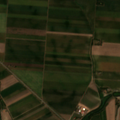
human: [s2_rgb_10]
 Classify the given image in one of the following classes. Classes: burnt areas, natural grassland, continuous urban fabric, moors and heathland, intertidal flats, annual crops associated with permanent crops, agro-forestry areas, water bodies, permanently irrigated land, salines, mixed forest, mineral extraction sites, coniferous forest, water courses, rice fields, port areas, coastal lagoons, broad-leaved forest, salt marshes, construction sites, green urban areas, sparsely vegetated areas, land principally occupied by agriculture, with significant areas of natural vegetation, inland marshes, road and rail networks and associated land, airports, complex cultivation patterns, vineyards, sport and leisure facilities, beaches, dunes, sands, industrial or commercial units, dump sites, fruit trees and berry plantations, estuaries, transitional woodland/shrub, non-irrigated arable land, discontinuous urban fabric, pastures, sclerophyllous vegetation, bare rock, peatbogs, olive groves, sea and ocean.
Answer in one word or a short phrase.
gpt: sport and leisure facilities, non-irrigated arable land, complex cultivation patterns, water courses